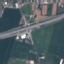
Label: Highway